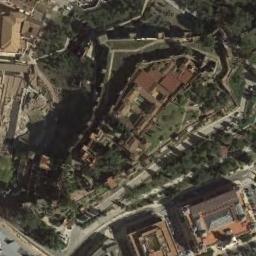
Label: palace